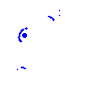
Particle: pion